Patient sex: M
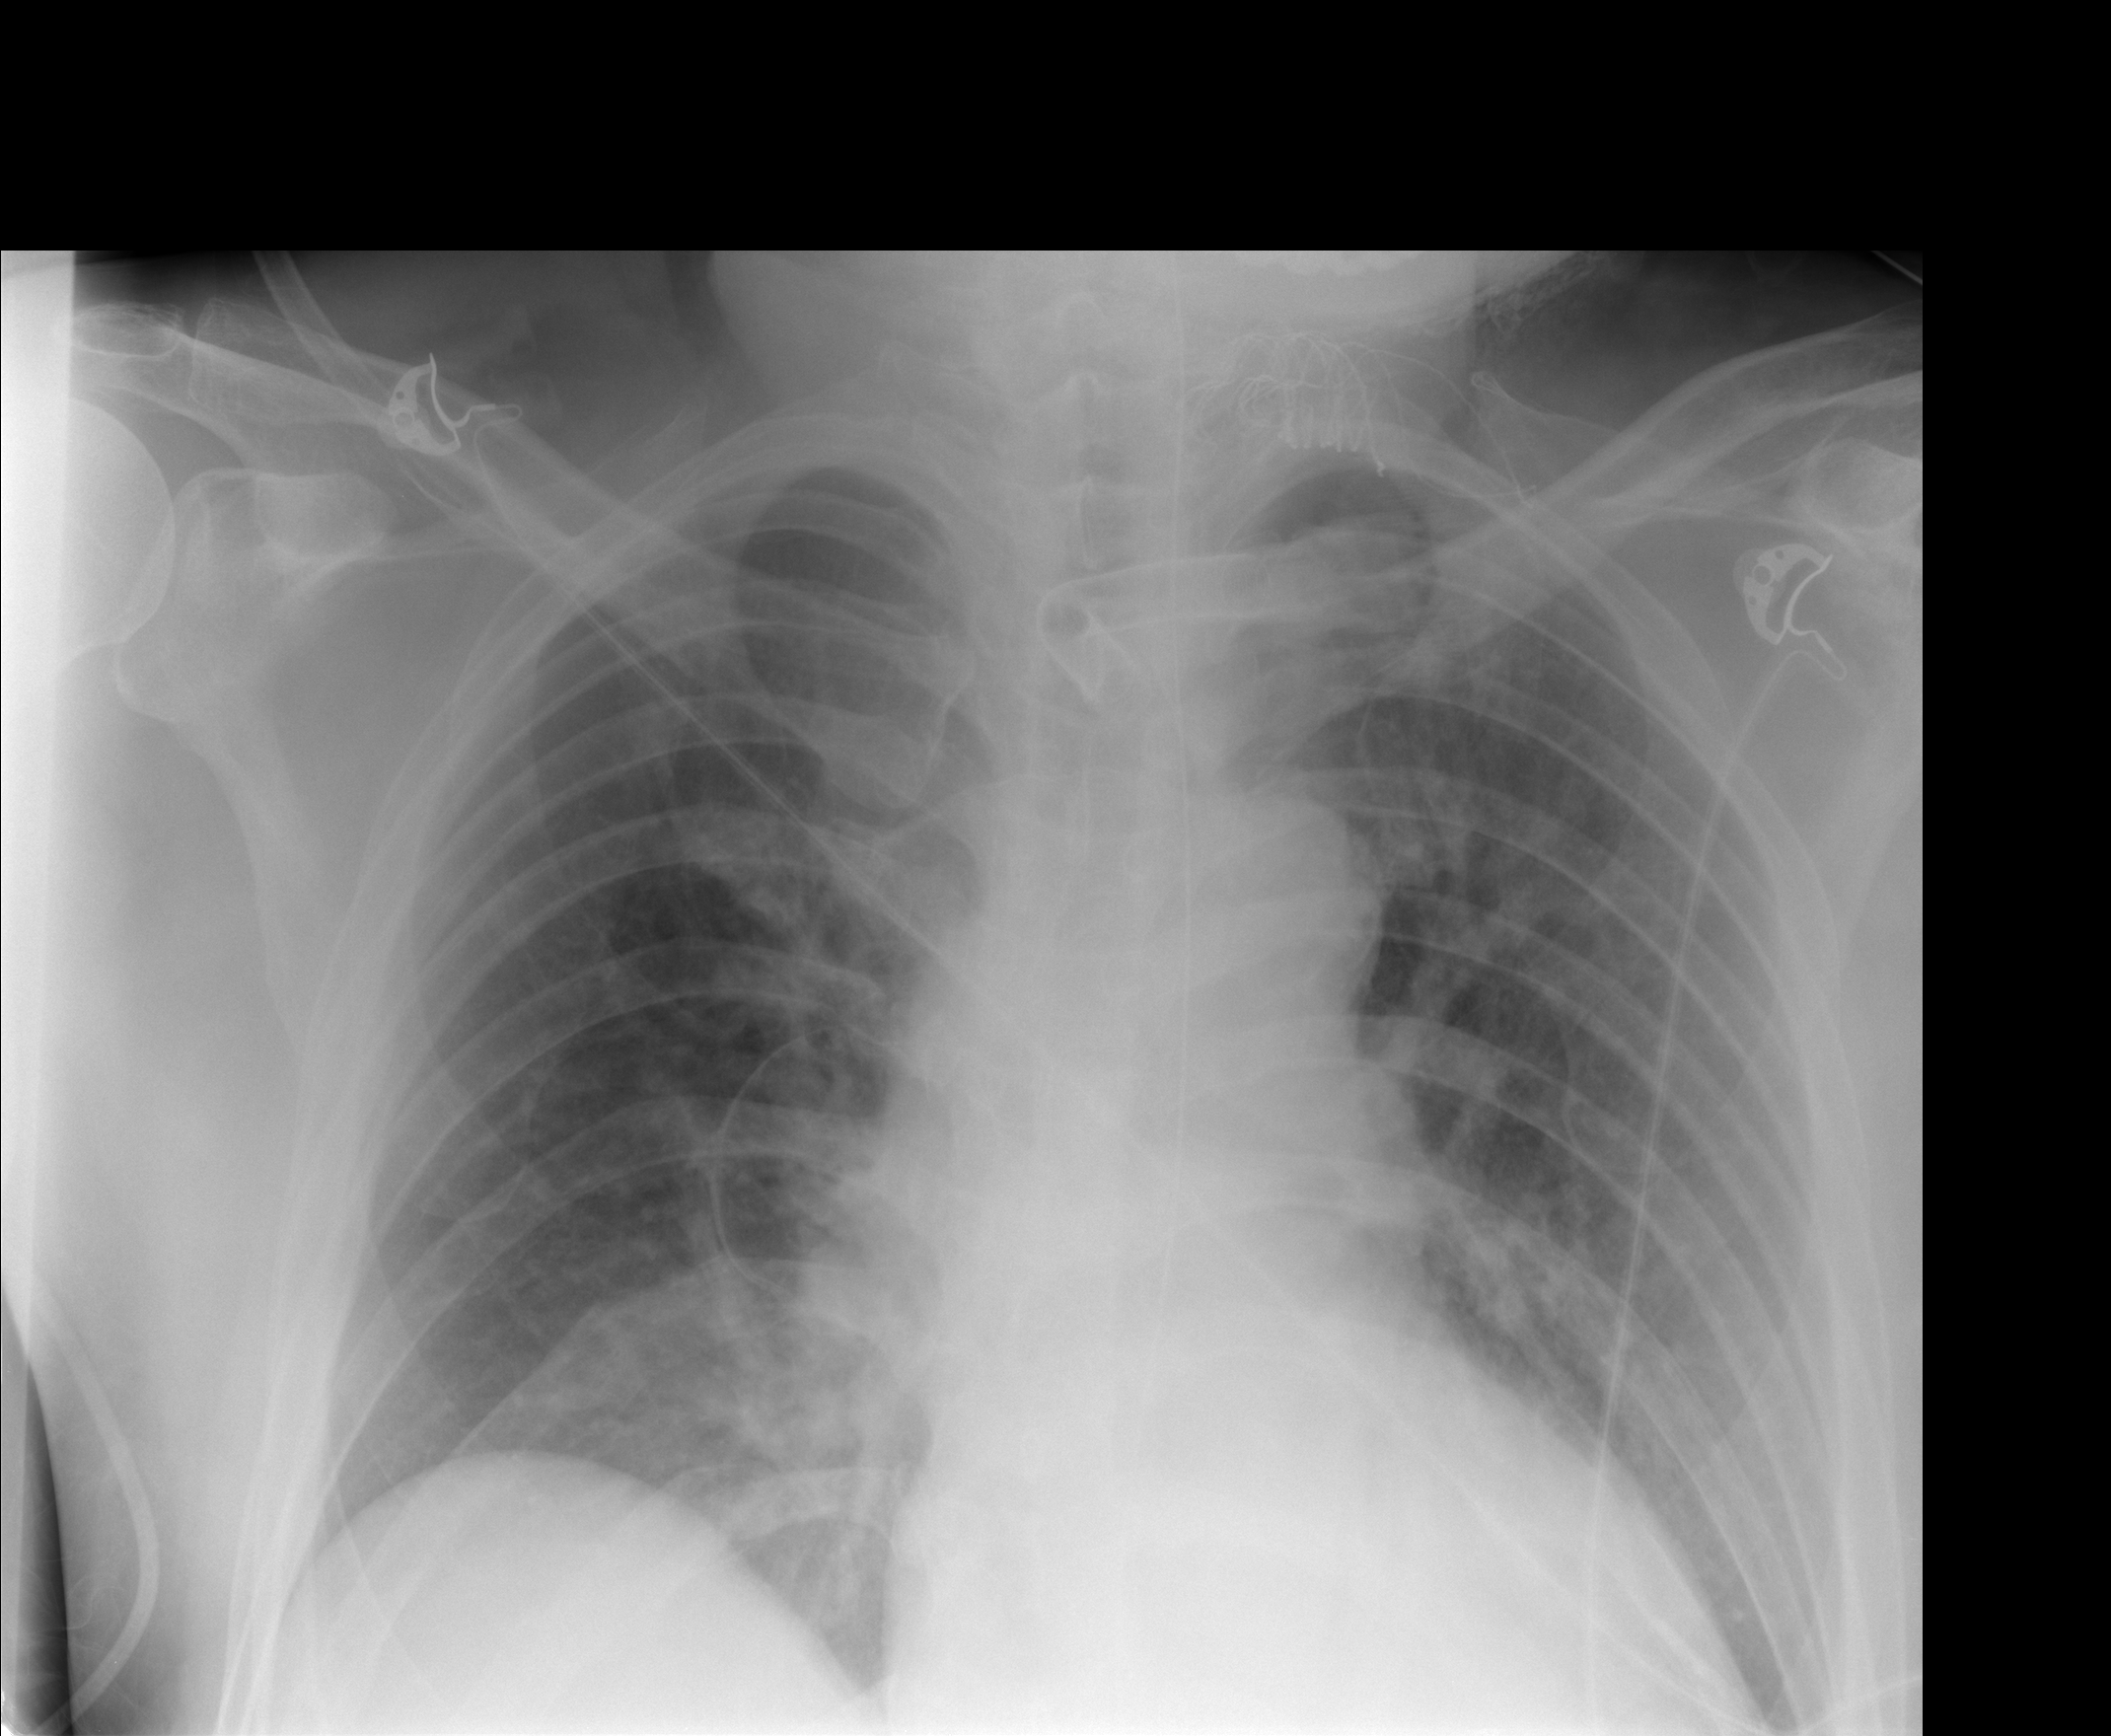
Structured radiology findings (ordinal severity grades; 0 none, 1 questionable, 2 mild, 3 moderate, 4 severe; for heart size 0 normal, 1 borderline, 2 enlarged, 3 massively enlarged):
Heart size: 0
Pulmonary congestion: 2
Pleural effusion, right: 0
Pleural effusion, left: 0
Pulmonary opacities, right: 0
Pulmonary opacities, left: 0
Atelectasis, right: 2
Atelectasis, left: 2